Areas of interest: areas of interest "Inner Mongolia Normal University Saihan Campus Library"
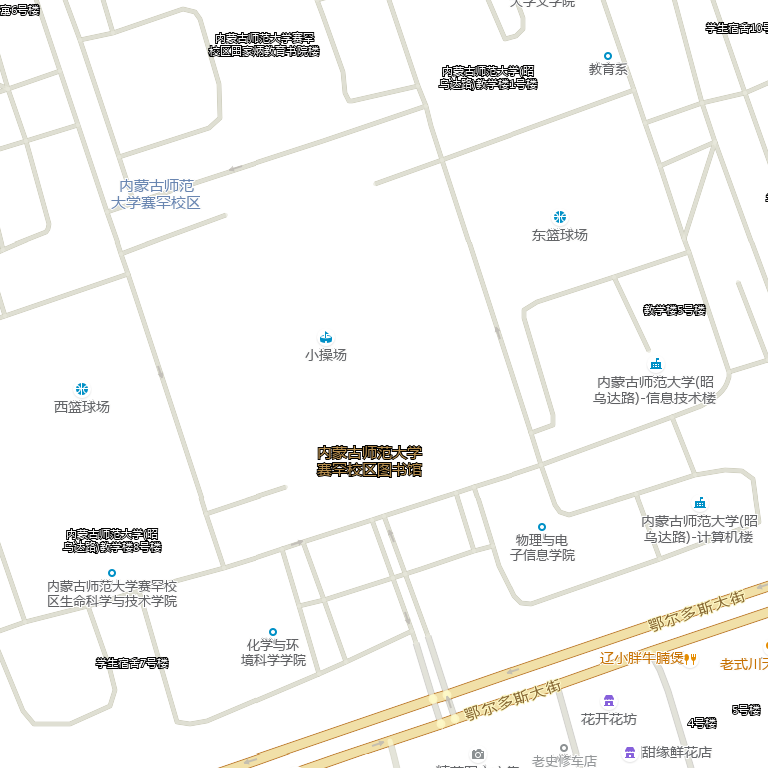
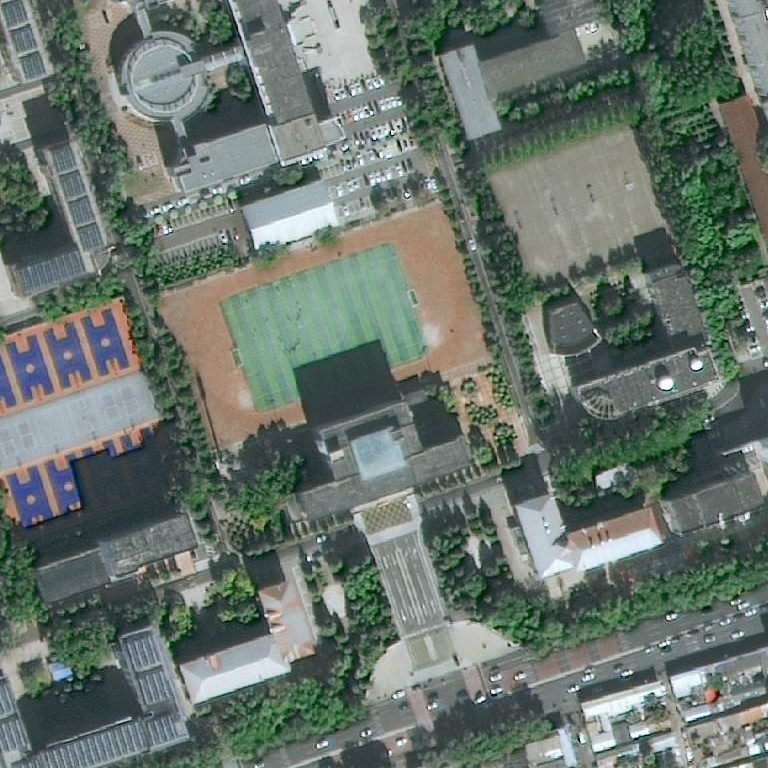